Question: How to add indentation for 'TextView' android?

1) How to find number a string in 'TextView'?
2) How to add this line indent, say ' '?
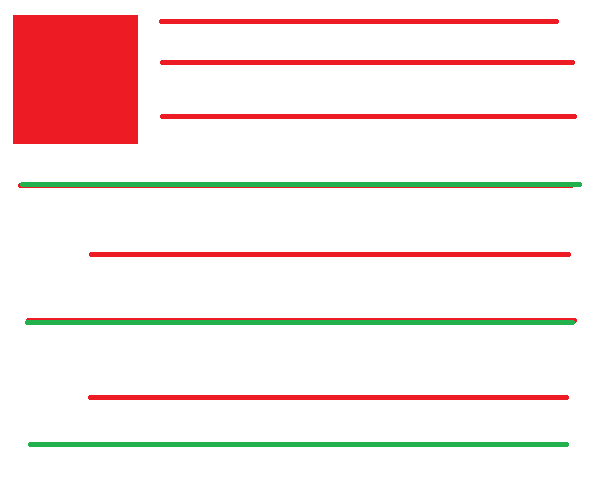
Answer: You might want to create multiple 'TextView' in a vertical linear layout.
Then, you could use the 'paddingLeft' or 'layout_marginLeft' to indent your text.
Another possibility could be using a 'WebView', set your text in HTML and put it into the 'WebView'